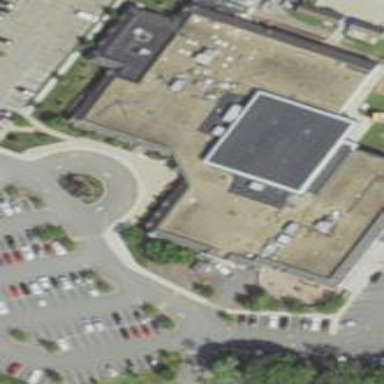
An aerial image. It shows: Fitness center building.